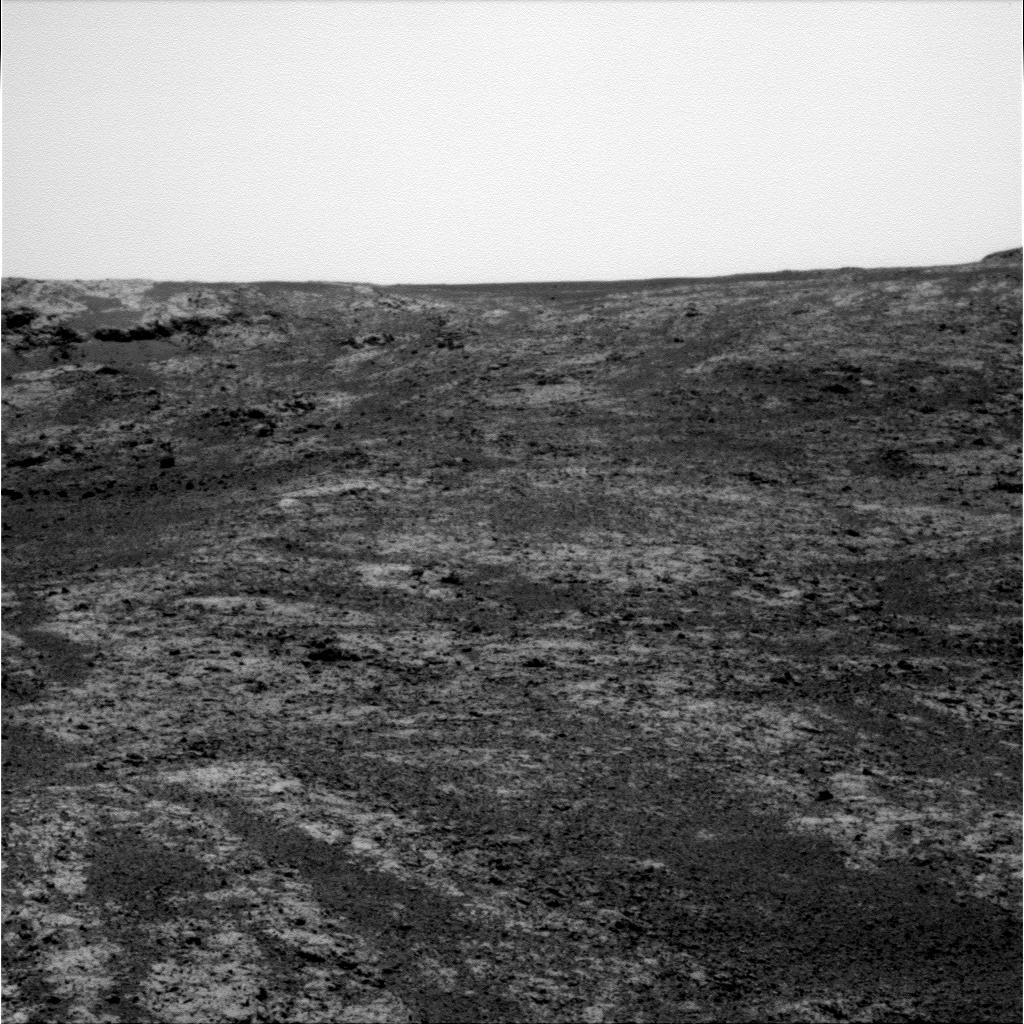
Terrain classes present: Gravel / Sand / Soil, Sky / Distant Mountains